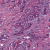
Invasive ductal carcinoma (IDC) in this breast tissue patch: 1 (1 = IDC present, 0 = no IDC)